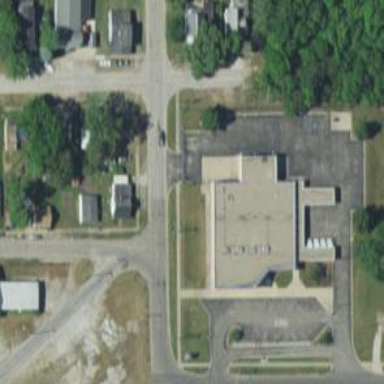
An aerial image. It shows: Post office.